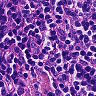
Metastatic tissue present: no